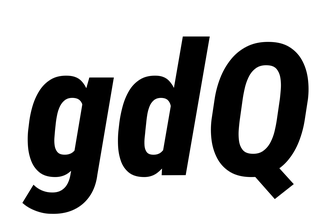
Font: Roboto-Italic_Condensed_ExtraBold_Italic